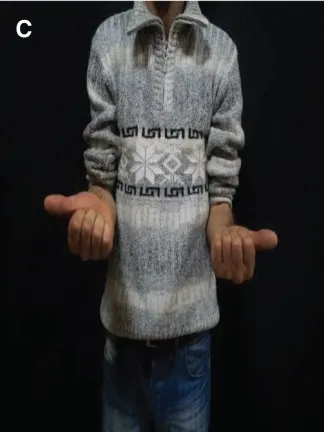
Clinical photos showing the functional results of the patients at second year postoperatively.
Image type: medical_photograph (skin_photograph)